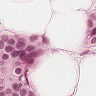
Metastatic tissue present: yes